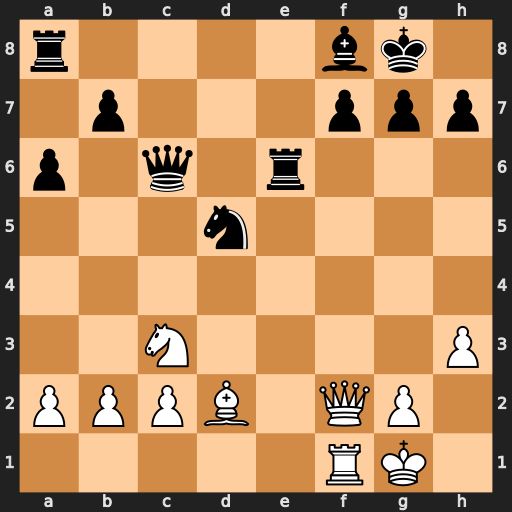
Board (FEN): r4bk1/1p3ppp/p1q1r3/3n4/8/2N4P/PPPB1QP1/5RK1
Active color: w
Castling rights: -
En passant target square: -
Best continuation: Qxf7+ Kh8 Qxf8+ Rxf8 Rxf8#